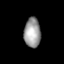
Tissue: lung
Cell type: Endothelial cells
Senescence score: 0.561
Nuclear area (px): 481
Mean DAPI intensity: 154.289